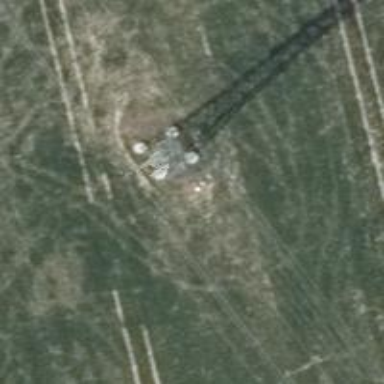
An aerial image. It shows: Power tower.